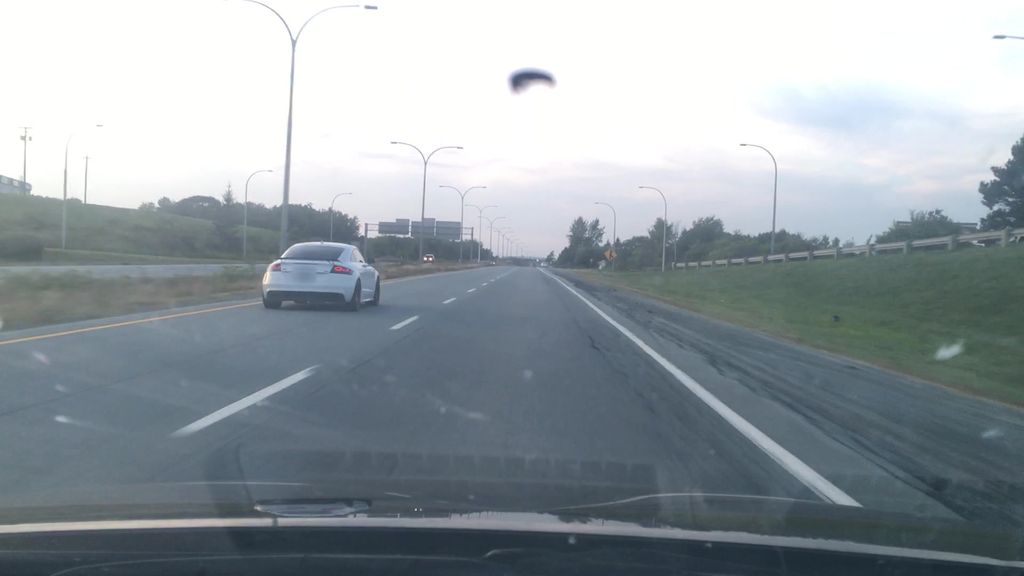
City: halifax